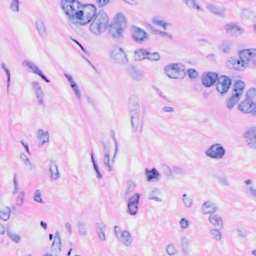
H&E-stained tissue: Breast